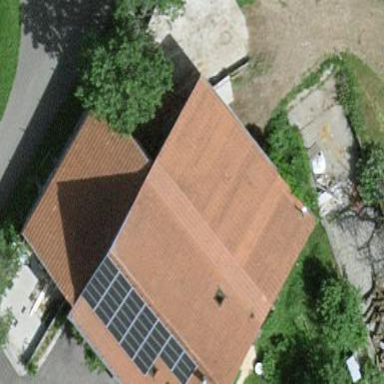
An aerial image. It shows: View of roof of building.